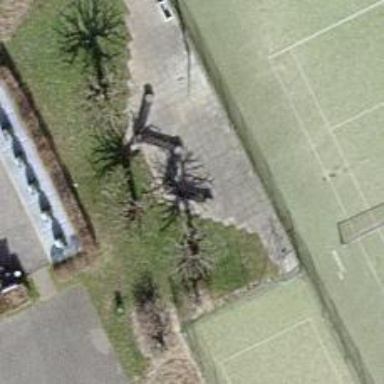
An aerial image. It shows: Concrete bench.